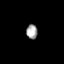
Tissue: prostate
Cell type: T cells
Senescence score: 0.8434
Nuclear area (px): 155
Mean DAPI intensity: 167.677